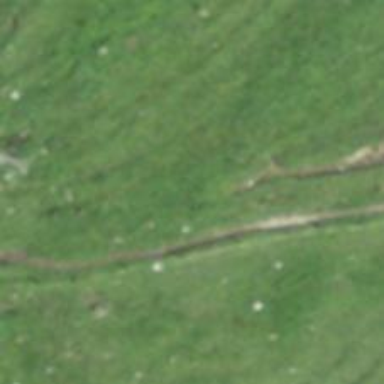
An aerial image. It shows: Path on the ground.